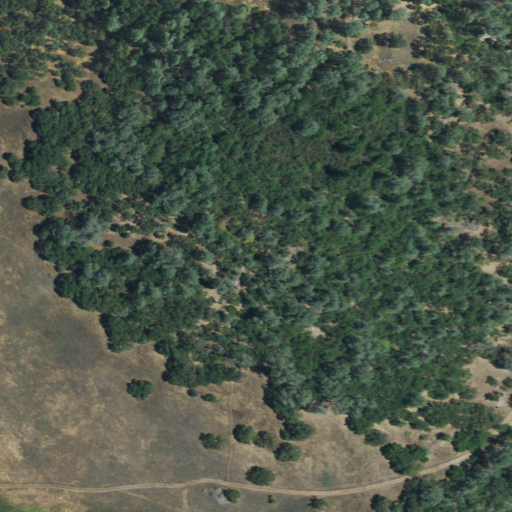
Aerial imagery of mountain in California named Umbrella Hill containing evergreen forest, grassland, shrub, and deciduous forest